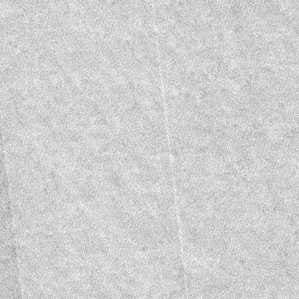
Label: frost